Frequency: 75000
Velocity: 0,2325
Power: 44,3
Pulse duration: 0,0000001
Pass count: 1
Magnification: 10
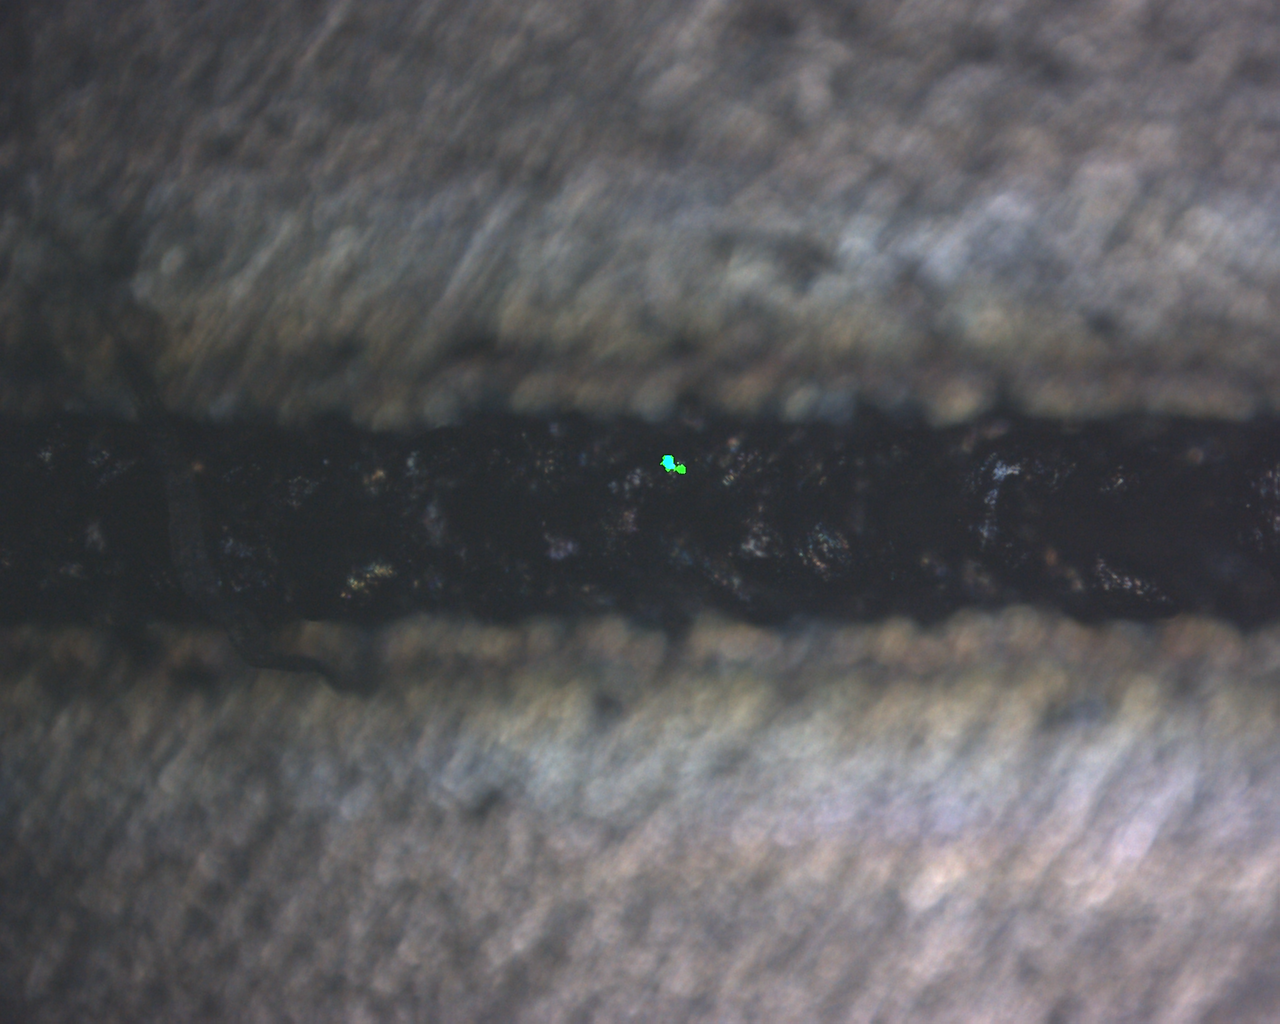
Measured width: 118.044
Other width: 92.285